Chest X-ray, AP view. Patient: 48 years old, sex M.
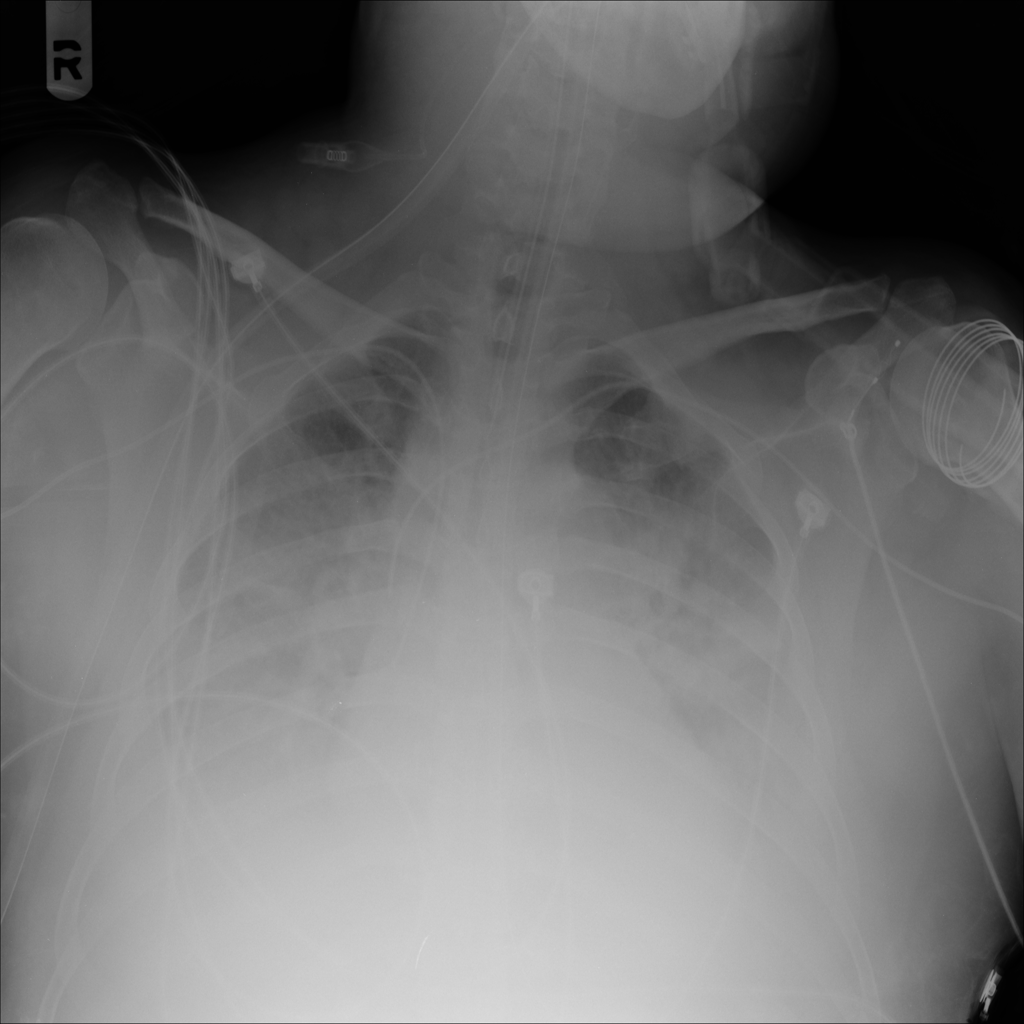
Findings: Effusion